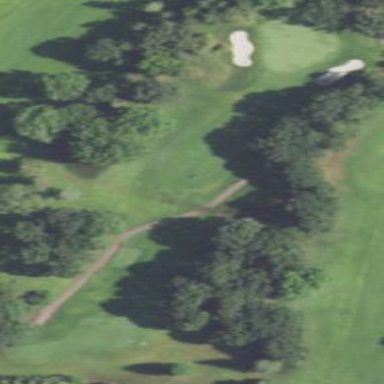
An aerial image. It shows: Rough grassy area used for golf.